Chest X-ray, PA view. Patient: 60 years old, sex M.
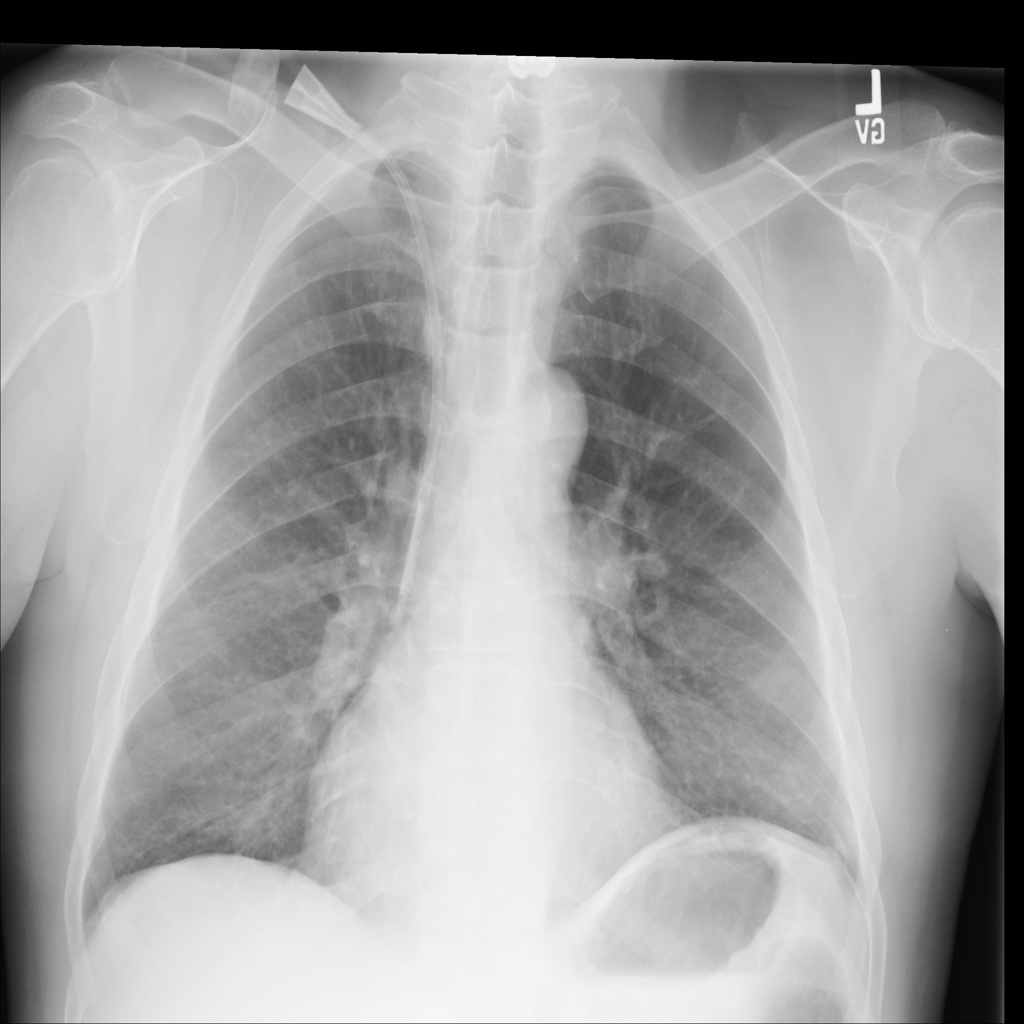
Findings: No Finding